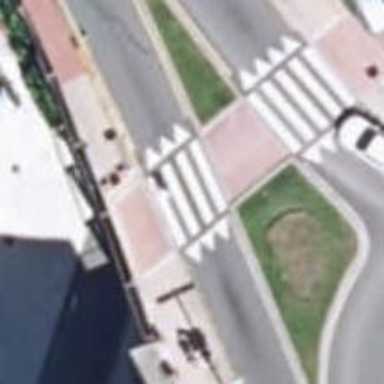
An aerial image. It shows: Marked crossing on the road.